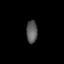
Tissue: lung
Cell type: Endothelial cells
Senescence score: 0.597
Nuclear area (px): 243
Mean DAPI intensity: 91.152